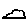
Label: cloud